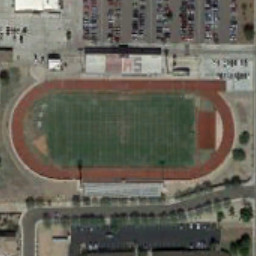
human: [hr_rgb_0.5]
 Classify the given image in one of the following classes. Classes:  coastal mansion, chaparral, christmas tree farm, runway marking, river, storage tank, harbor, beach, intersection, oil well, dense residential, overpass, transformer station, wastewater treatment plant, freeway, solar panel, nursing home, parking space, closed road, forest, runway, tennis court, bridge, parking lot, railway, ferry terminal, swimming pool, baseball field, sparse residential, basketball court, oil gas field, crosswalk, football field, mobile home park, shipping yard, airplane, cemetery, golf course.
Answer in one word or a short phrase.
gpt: football field